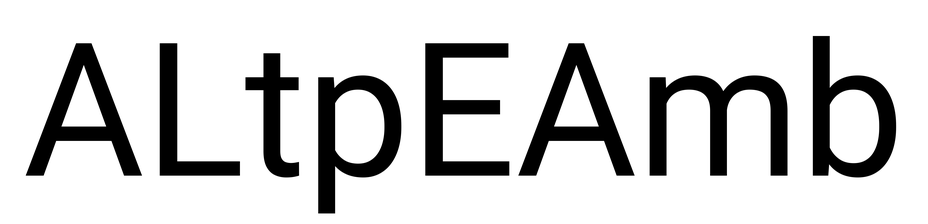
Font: Roboto_Regular